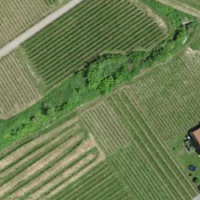
EUNIS habitat code: 40
Species observed at this site:
Melittis melissophyllum